Interaction volume radius: 5 \u00c5
Interaction volume height: 25 \u00c5
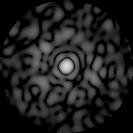
Disorder parameter: 0.8316